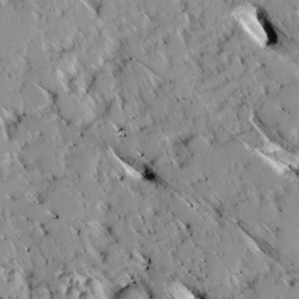
Label: non_frost